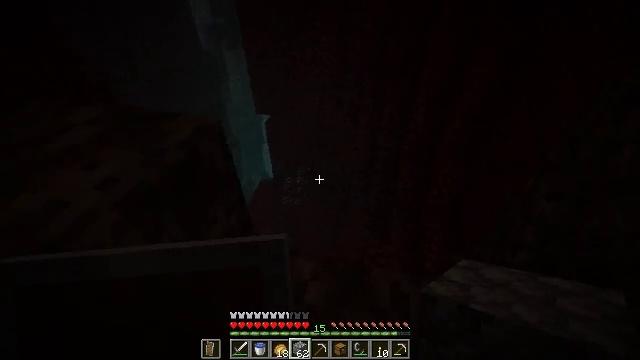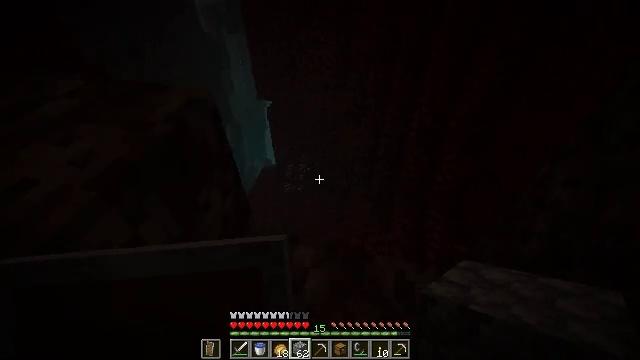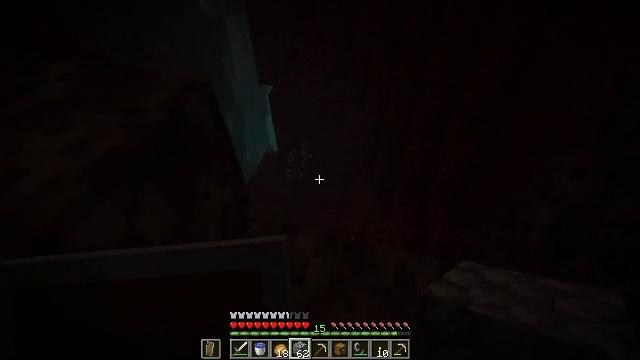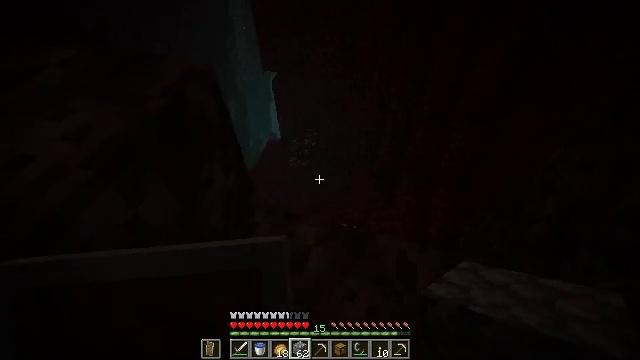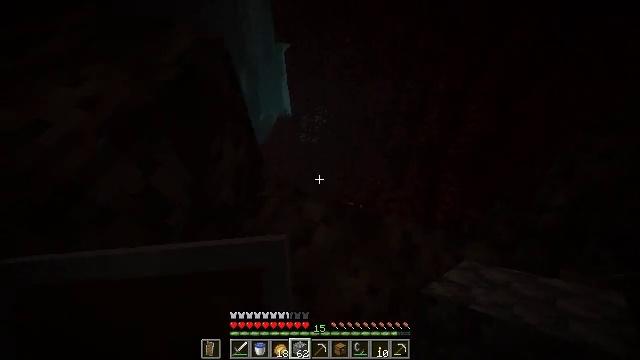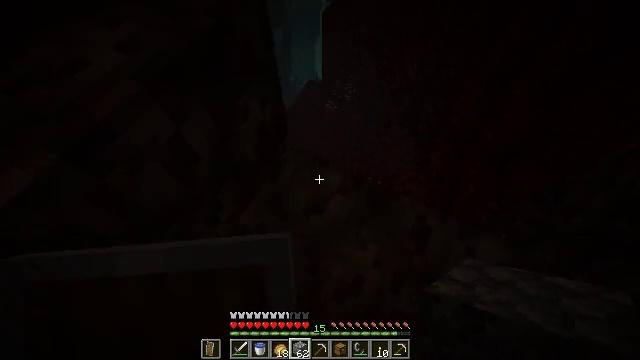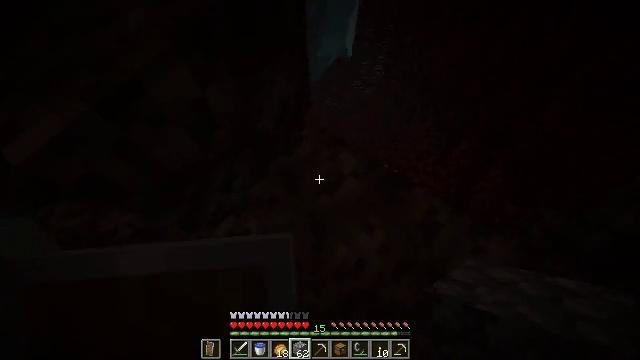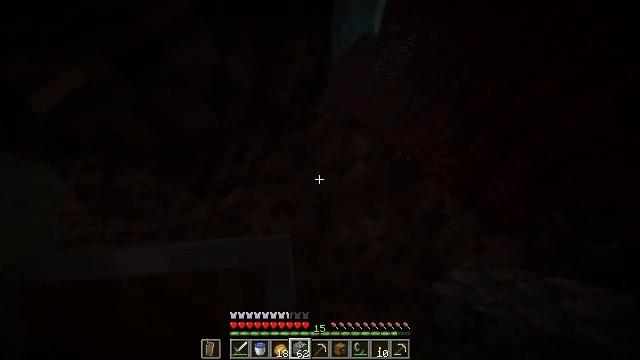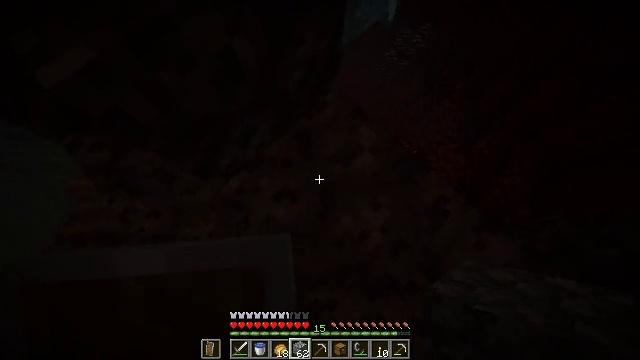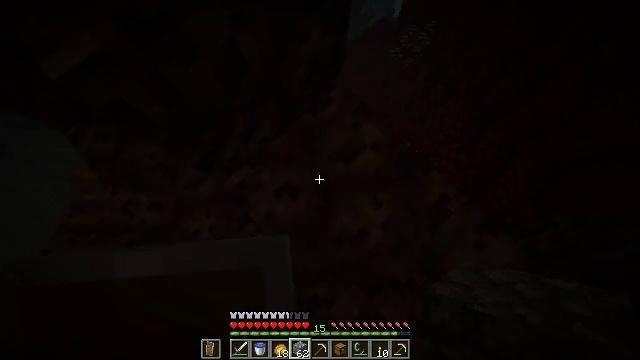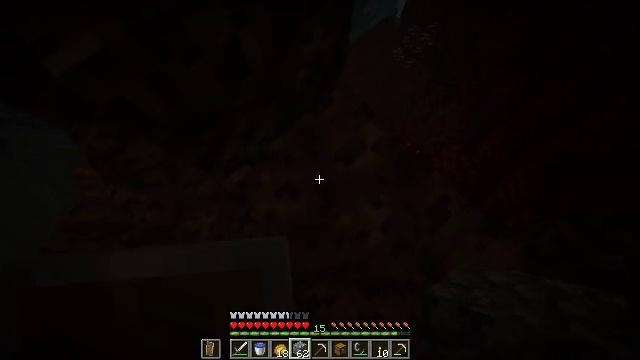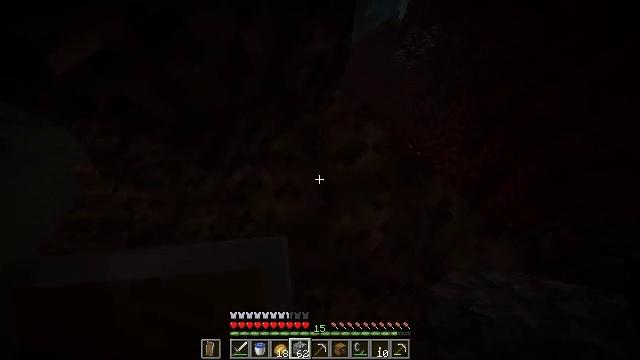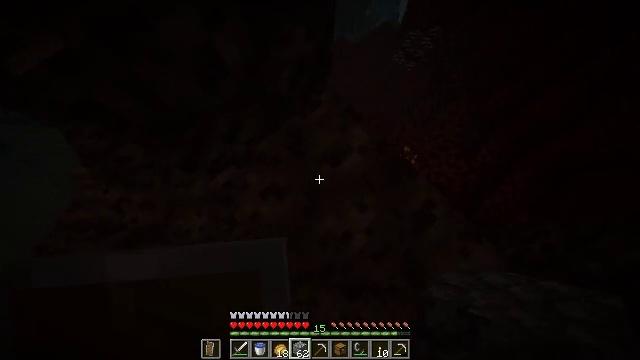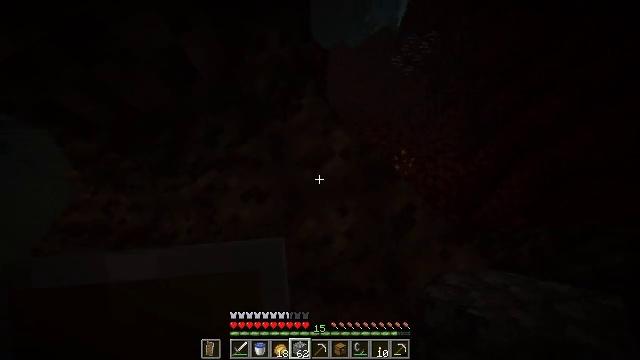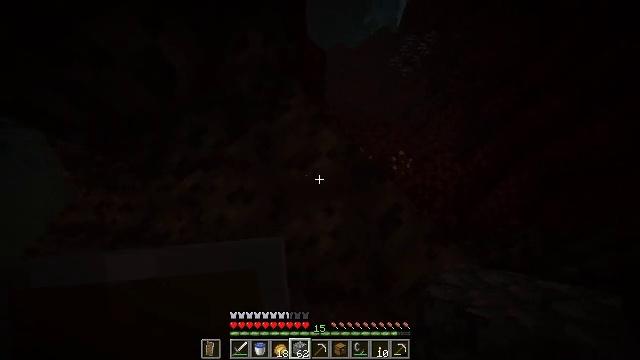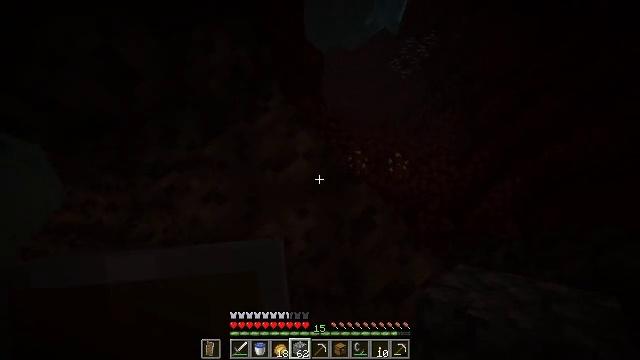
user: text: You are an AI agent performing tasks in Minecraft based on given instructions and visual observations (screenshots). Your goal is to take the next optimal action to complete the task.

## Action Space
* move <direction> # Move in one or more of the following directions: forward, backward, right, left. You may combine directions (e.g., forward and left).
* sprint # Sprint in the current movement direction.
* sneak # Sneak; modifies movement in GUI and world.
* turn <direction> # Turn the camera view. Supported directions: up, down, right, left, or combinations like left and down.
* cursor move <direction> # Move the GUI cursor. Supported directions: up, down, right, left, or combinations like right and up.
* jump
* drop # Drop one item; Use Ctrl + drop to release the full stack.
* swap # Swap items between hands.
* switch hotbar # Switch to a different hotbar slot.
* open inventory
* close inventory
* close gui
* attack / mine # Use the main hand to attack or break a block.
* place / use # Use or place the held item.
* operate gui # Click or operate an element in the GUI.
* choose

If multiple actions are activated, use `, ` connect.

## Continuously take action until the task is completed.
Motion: motion action
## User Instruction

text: Break the block holding the soul fire.
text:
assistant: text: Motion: move forward, turn down
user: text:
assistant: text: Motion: turn down
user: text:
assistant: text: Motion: turn left and down
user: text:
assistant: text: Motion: turn left and down
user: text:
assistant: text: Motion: turn left and down
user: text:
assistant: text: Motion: turn left and down
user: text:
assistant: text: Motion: turn left and down
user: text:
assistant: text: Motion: turn left and down
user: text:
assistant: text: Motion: turn left
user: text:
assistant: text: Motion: no_op
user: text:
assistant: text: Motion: no_op
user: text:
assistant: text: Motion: move right
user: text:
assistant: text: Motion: move right
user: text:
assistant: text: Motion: move right
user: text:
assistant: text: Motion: move right
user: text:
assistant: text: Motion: move right, turn left
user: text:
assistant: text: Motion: turn left
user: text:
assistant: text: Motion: turn left
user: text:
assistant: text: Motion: no_op
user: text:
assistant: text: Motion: no_op
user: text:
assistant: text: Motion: no_op
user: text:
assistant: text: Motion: no_op
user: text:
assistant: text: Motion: no_op
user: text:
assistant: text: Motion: turn left
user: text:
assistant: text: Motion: turn left and up
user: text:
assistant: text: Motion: turn left and up
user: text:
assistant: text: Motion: move left, turn left and up
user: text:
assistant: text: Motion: move forward and move left, turn left and up
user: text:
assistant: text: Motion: move forward and move left, turn left
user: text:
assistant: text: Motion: move forward and move left